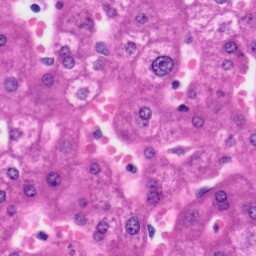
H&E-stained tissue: Liver